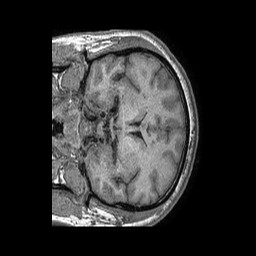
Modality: T1w
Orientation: coronal
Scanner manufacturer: philips
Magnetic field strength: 1.5 T
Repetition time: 0.007492 s
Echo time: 0.003413 s